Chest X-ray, PA view. Patient: 43 years old, sex F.
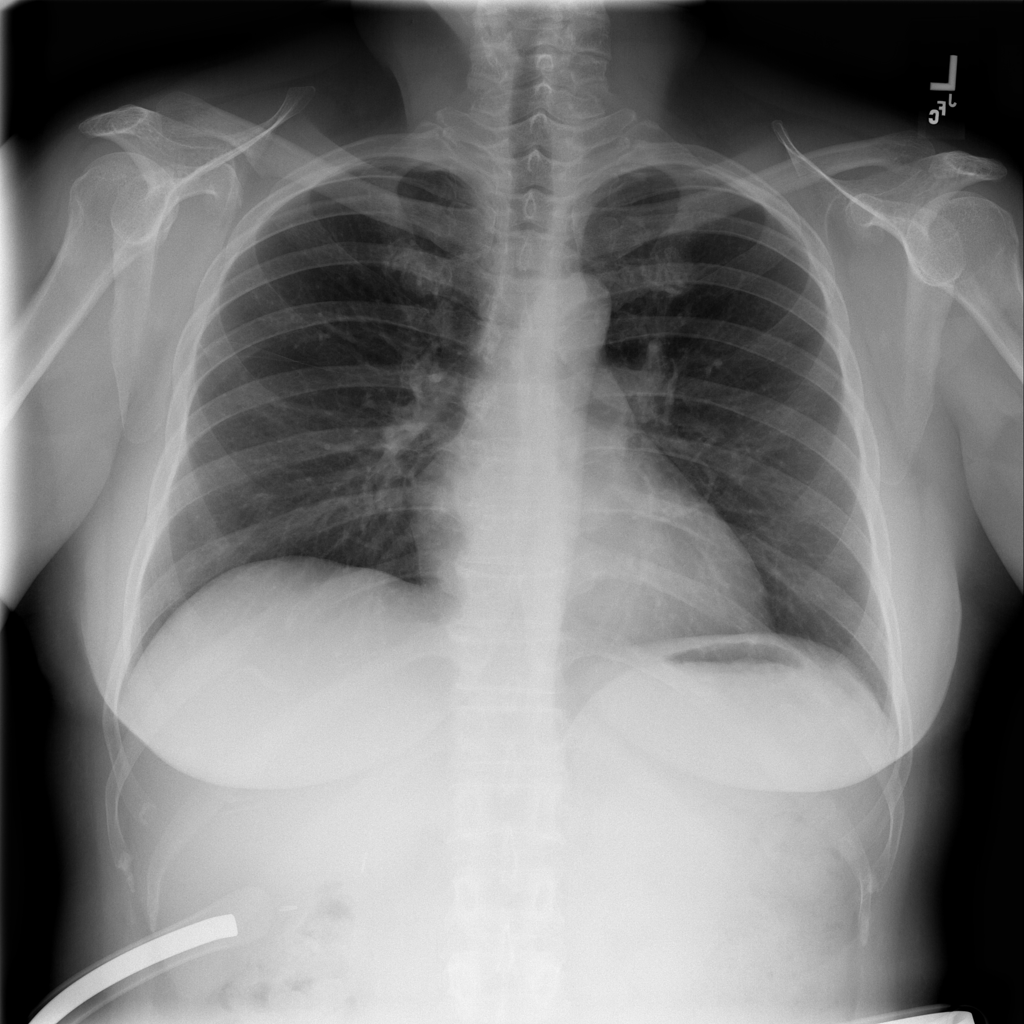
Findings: No Finding